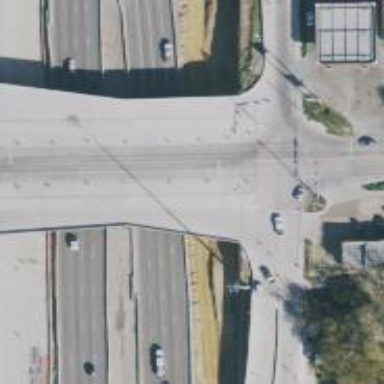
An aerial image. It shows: Secondary link road with bridge.